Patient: sex M, age 29
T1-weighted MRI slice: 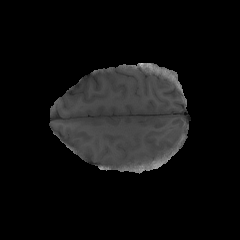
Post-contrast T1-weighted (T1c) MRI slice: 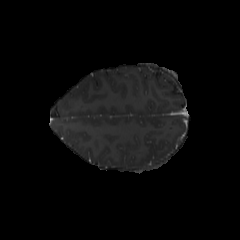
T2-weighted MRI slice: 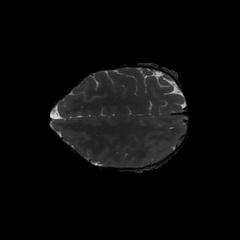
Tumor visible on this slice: no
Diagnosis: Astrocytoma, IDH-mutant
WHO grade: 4